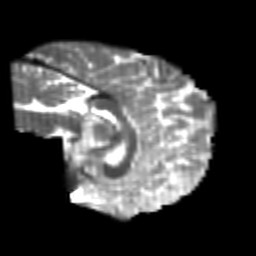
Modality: T2w
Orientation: sagittal
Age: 20
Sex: female
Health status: healthy
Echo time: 0.074 s